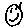
Label: smiley face